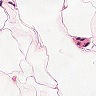
Metastatic tissue present: no